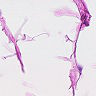
Metastatic tissue present: no